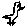
Label: bird